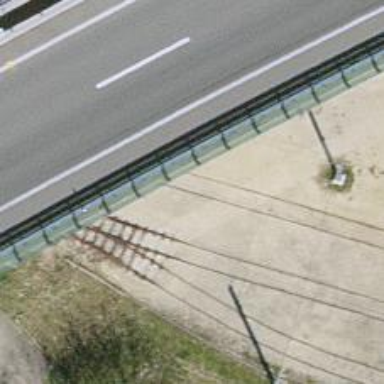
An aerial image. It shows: Tram railway with one track in service yard. The railway is electrified with contact line.